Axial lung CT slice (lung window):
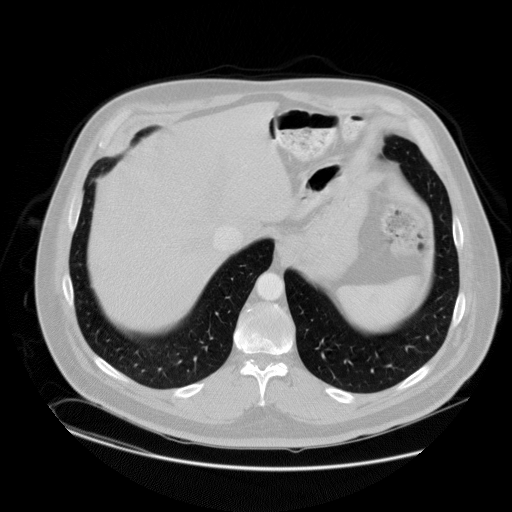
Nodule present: no